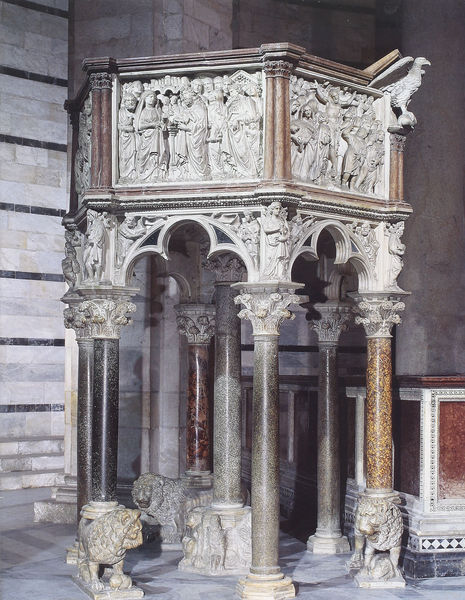
Titel: Kanzel
Künstler: Niccolò Pisano
Standort: Pisa, Baptisterium (EU - I - Toskana)
Schlagwörter: adler, gestein, vogel, weiß, menschen, bunt, grau, marmor, säule, säulen, tiere, architektur, barock, stein, kirche, figur, innen, gotik, kreis, engel, oktagon, skulptur, relief, farbig, bogen, empore, rundbogen, ornamente, granit, foto, vier, erker, religion, architrav, pult, kapitell, photo, sims, löwen, gotisch, kanzel, christus, grab, kreuzigung, predigt, löwe, heilige, trompeten, basis, geistig, korinthisch, sakral, achteckig, lesung, mamor, sechseck, gebälk, maßwerk, bramante, kriche, dreipass, polygonal, marmot, pisano, viet